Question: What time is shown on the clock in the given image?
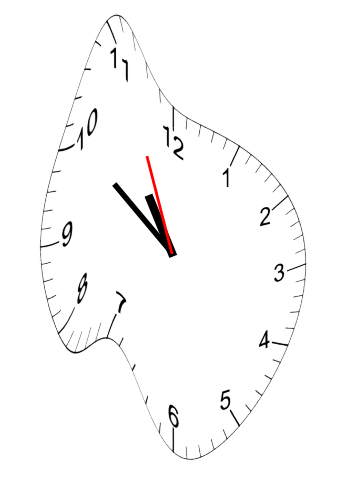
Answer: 10:50:56